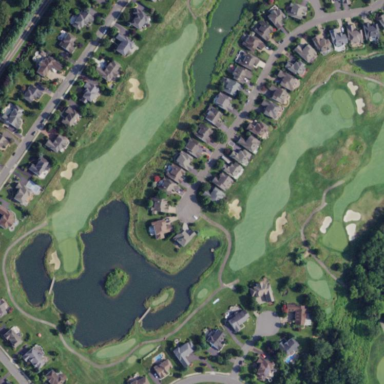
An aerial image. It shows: Area of rough grass used for golf.